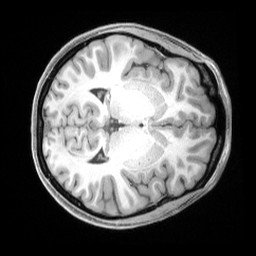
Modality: T1w
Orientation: axial
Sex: female
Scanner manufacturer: siemens
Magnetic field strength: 3 T
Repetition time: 2.4 s
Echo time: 0.00222 s